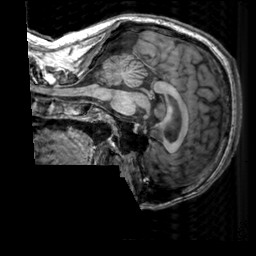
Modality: T1w
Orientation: sagittal
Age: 32
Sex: male
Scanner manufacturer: siemens
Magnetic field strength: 3 T
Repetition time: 2.3 s
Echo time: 0.00303 s